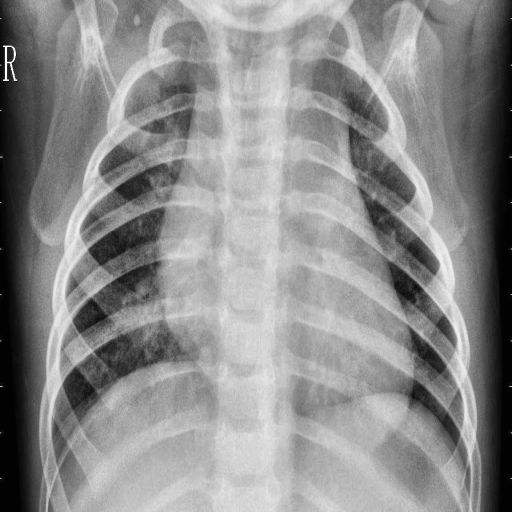
Finding: PNEUMONIA